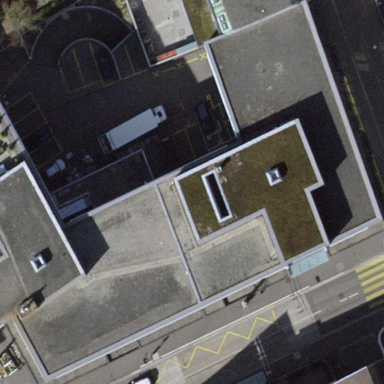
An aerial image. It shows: Commercial building.